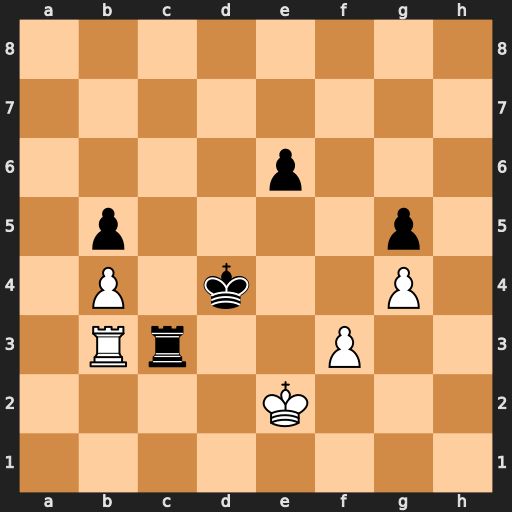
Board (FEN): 8/8/4p3/1p4p1/1P1k2P1/1Rr2P2/4K3/8
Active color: w
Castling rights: -
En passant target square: -
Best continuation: Rxc3 Kxc3 f4 Kd4 fxg5